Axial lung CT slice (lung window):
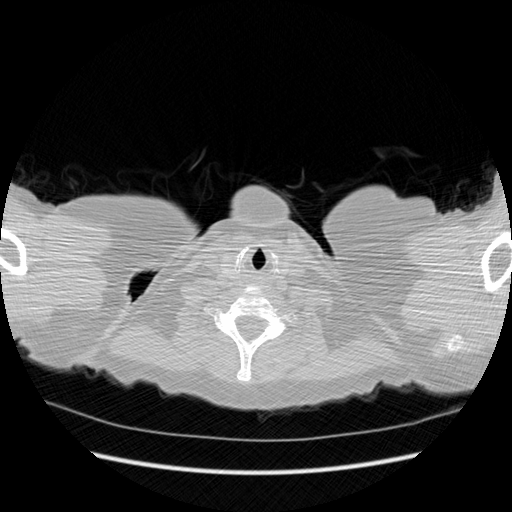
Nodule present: no